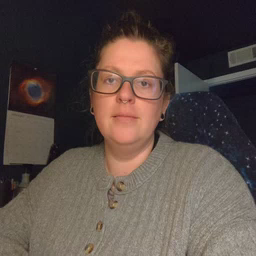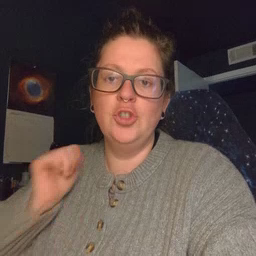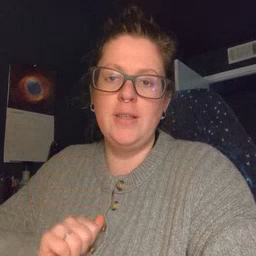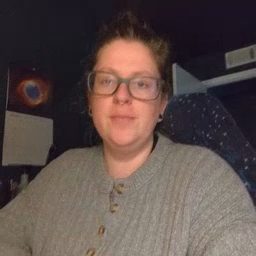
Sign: jacket